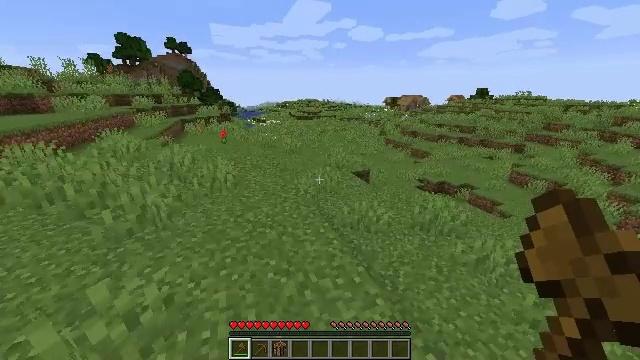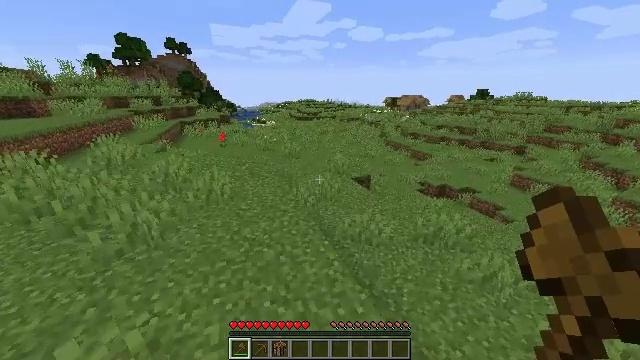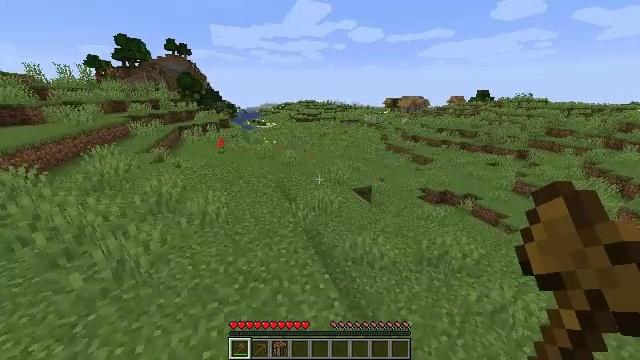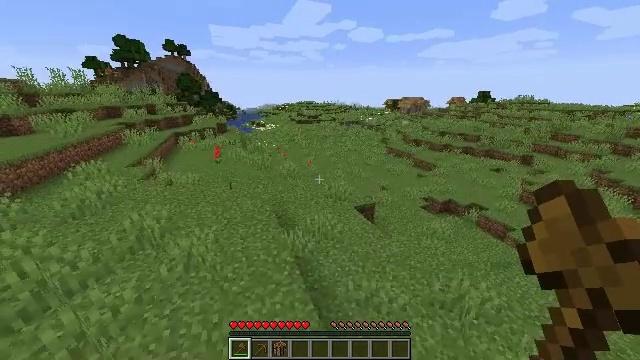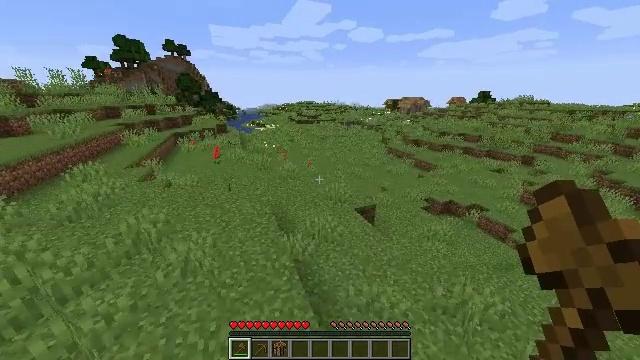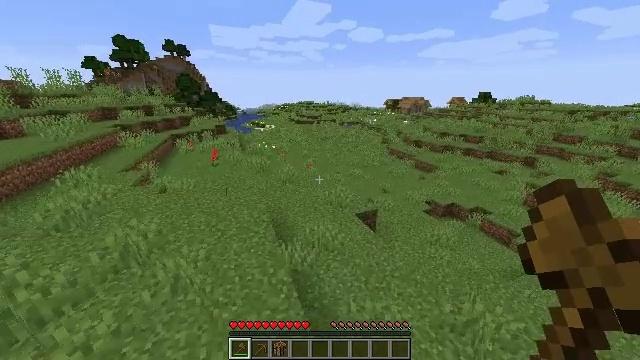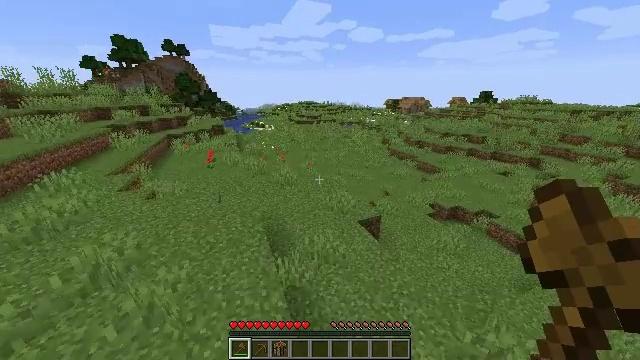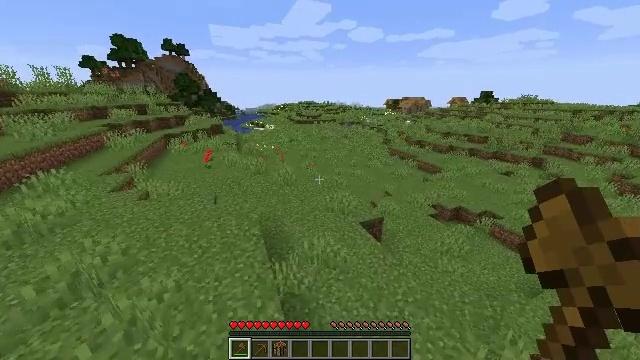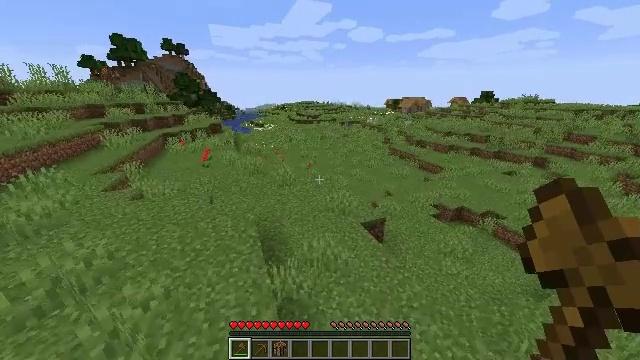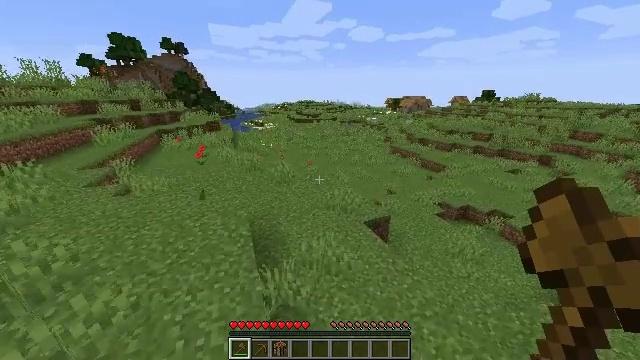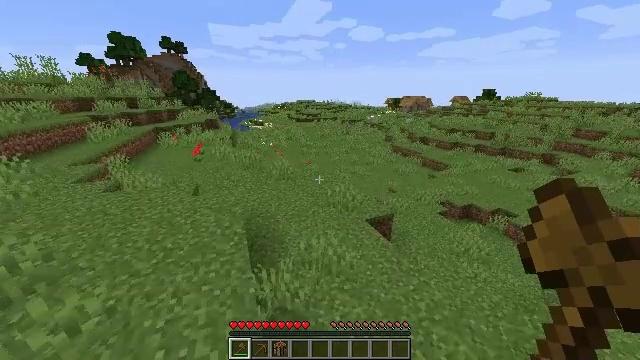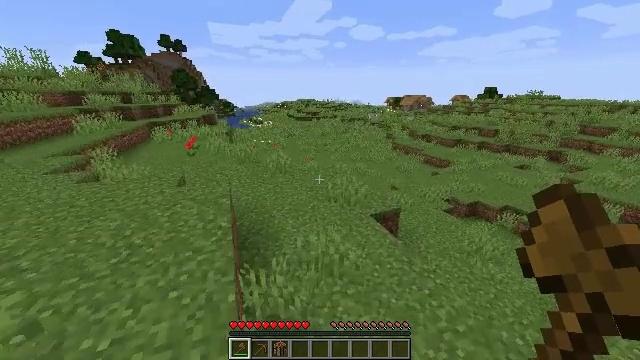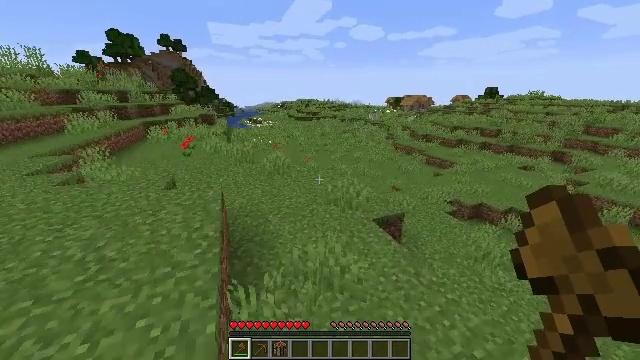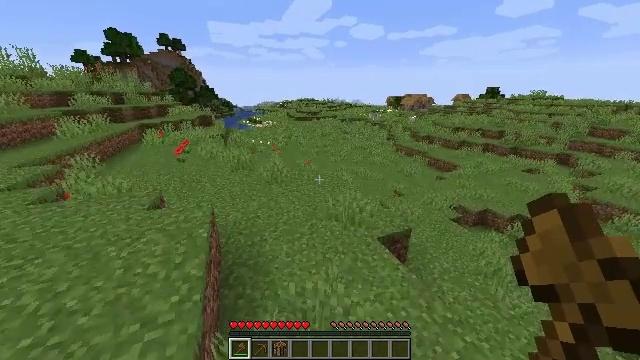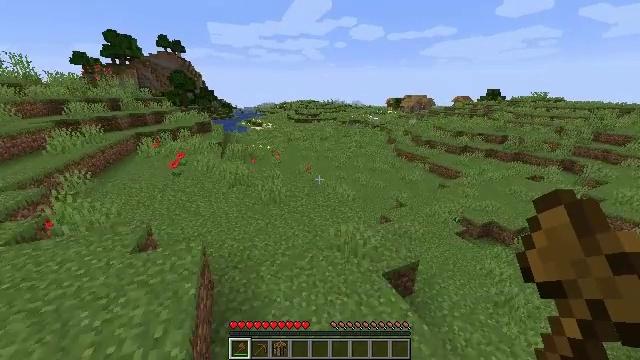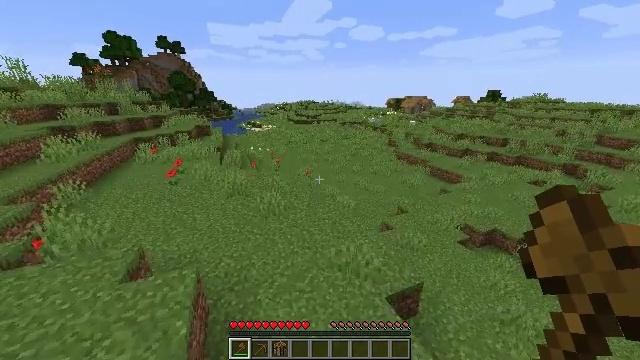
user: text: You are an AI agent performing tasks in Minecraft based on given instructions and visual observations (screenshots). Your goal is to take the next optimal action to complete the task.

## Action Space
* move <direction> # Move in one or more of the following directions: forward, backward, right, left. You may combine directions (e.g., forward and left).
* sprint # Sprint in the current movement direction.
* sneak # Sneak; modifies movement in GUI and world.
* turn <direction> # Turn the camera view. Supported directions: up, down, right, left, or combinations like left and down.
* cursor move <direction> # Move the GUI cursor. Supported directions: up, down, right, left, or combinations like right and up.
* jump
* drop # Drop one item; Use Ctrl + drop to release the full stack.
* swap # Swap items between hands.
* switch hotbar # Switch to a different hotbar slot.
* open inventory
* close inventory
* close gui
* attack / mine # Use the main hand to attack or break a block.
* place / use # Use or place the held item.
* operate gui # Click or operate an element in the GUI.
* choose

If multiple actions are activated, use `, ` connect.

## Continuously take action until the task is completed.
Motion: motion action
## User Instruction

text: Mine the sugar cane near rivers.
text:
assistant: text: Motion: move forward, sprint, jump
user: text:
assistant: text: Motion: move forward, sprint, jump
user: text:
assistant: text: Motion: move forward, sprint, jump
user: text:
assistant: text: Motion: move forward, sprint
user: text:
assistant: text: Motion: move forward, sprint
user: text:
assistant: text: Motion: move forward, sprint
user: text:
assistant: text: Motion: move forward, sprint
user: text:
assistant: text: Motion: move forward, sprint
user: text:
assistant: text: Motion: move forward, sprint
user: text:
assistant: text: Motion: move forward, sprint
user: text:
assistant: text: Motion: move forward, sprint
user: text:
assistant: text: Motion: move forward, sprint
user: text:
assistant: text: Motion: move forward, sprint, jump
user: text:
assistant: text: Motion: move forward, sprint, jump
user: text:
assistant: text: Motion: move forward, sprint, jump
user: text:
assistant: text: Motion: move forward, sprint, jump
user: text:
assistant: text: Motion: move forward, sprint
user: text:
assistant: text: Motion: move forward, sprint
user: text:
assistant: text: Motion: move forward, sprint
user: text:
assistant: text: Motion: move forward, sprint
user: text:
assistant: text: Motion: move forward, sprint
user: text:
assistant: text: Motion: move forward, sprint
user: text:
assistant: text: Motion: move forward, sprint
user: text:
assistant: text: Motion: move forward, sprint
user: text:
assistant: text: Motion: move forward, sprint, jump
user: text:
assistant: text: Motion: move forward, sprint, jump
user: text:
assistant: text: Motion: move forward, sprint, jump
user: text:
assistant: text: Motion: move forward, sprint, jump
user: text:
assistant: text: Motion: move forward, sprint, jump
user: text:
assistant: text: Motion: move forward, sprint, jump